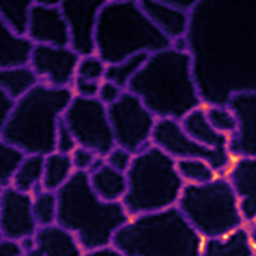
Label: Super-resolution ER image